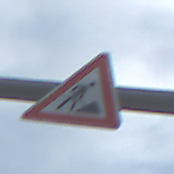
Verkehrszeichen: Arbeitsstelle
Umgebung: Outdoor, Nature
Tageszeit: SunriseSunset
Wetter: PartlyCloudy
Licht: Natural
Jahreszeit: NotSpecified
Kontrast: MediumContrast